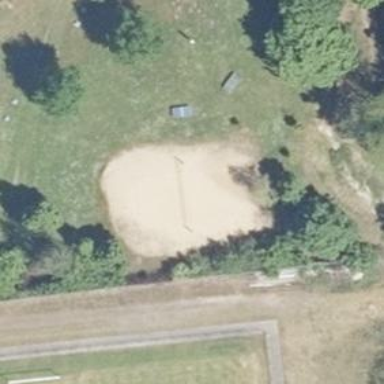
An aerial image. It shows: Sandy pitch for beach volleyball.